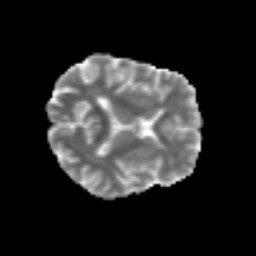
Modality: MD
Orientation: axial
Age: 53
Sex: female
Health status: ill
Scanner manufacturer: siemens
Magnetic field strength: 3 T
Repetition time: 8.7 s
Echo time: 0.11 s